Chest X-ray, PA view. Patient: 45 years old, sex M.
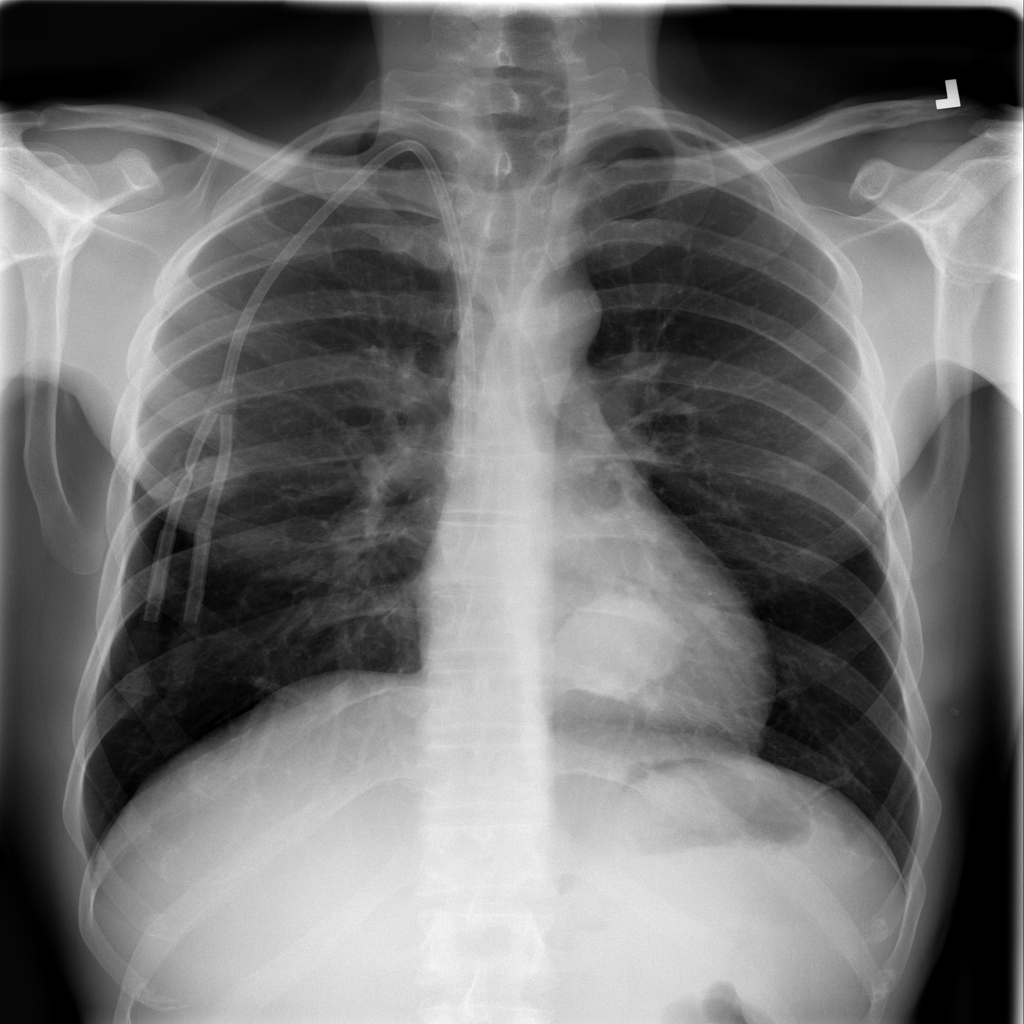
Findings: Mass